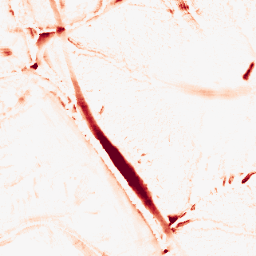
Category: morphological
Decomposition family: tophat
Decomposition parameters: size: 10
mode: white
Upsampling method: sinc_blackman
Upsampling parameters: scale: 8
kernel_size: 16
Upsampling scale: 8